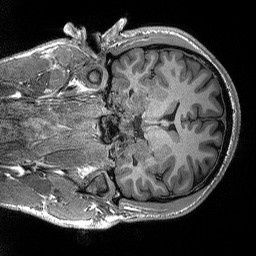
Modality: T1w
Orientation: coronal
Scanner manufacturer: siemens
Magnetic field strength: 3 T
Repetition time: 2.3 s
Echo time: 0.00298 s